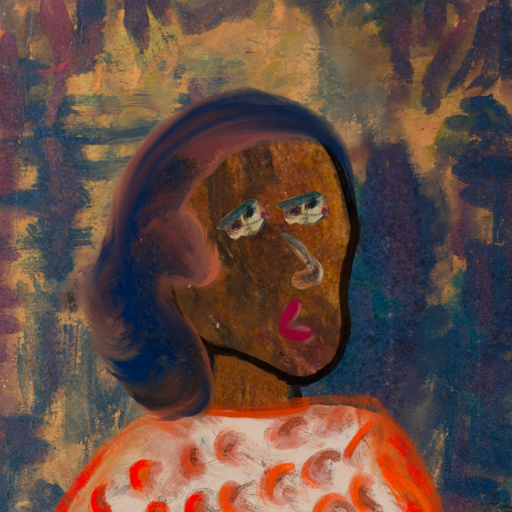
Background: InTheSun, Head And Neck Side: Mosgoul, Face Side: Pipe, Bust: Rupkatha, Hair Side: Mother_And_Son_Son, Head Accessory: Blank, Second Necklace: Blank, Necklace: Blank, Baby: Blank